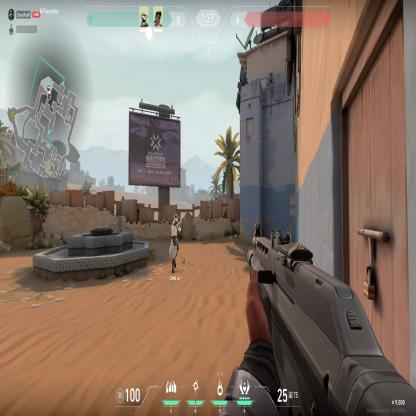
Label: teammate